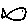
Label: fish